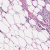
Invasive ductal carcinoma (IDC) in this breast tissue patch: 1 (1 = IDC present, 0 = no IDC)